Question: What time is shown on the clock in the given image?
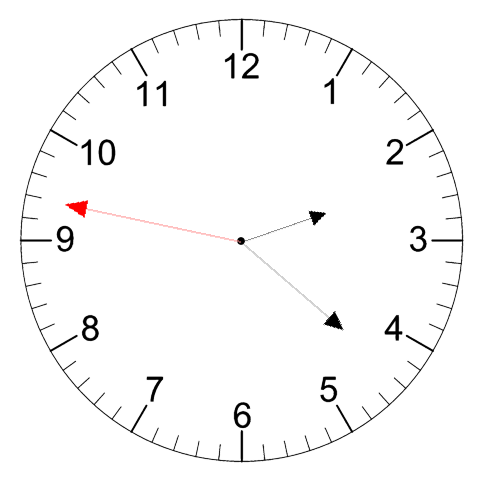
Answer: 02:21:47